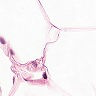
Metastatic tissue present: no